Interaction volume radius: 5 \u00c5
Interaction volume height: 15 \u00c5
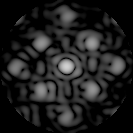
Disorder parameter: 0.3286